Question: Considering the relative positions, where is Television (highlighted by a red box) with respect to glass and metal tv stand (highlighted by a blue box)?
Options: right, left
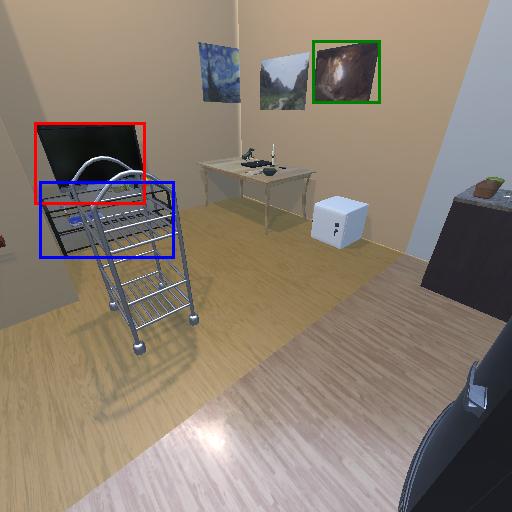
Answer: right